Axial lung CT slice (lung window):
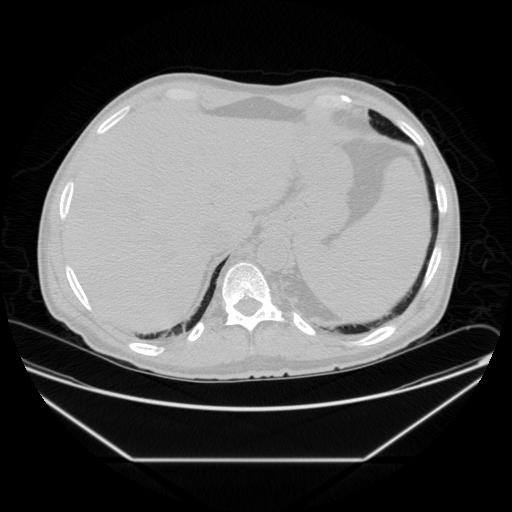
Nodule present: no